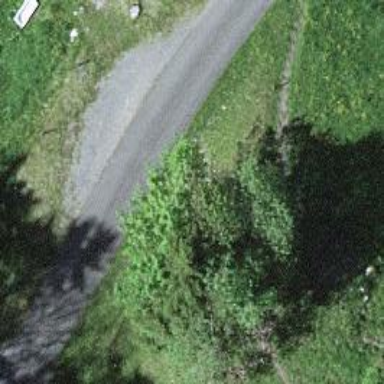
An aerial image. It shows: Passing place on the road.